Question: I have a 'ScrollView' which contains numerous views on 'LinearLayout'.I have implemented 'expand' and 'collapse' layouts. 'OnClick' of view,it either expand or collapse.So when a view expands,I want to programmatically move 'ScrollView' such that the view comes on top of the screen.See image below

I want to move the 'ScrollView' to the length shown on red line. The 'child' of 'ScrollView' contains a 'TextView'(4:Status bar notification) and an 'ImageView'.Further 'ScrollView' may or maynot contains views above or below the 'TextView ImageView' combination. I have used a CustomScrollView where I findout 'scroll Y' by
'''
public int newY=0;
@Override
protected void onScrollChanged(int X, int Y, int oldX, int oldY) {
super.onScrollChanged(X, Y, oldX, oldY);
this.newY=Y;
}
'''
For that I have used following logic
'''
public void translateView(View view){
int[] xy =new int[2];
//view = ImageView
view.getLocationOnScreen(xy);
int scrollY = xy[1]+view.getBottom();
//screenHeight =ScreenHeight of the phone
if(scrollY>screenHeight){
//heading textView
textView.getLocationOnScreen(xy);
int diff = screenHeight-xy[1];
diff =Math.abs(diff);
int moveHeight = (int) (scrollView.newY+diff);
scrollView.smoothScrollTo(0, moveHeight);
}
}
'''
So basically what I am trying to do is finding the difference between 'y' position of 'TextView' and subtracting it with screen height and scrolling the 'ScrollView' to those difference,so that the view is shown on top.But it is not working.Any Idea on how to achieve this.
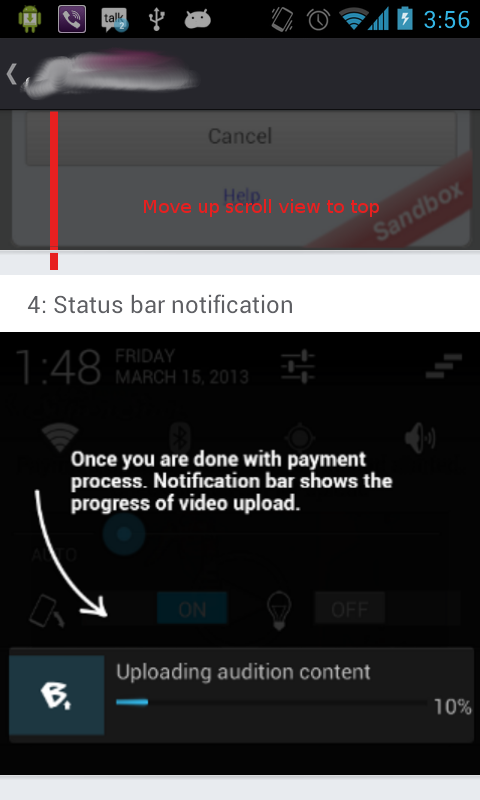
Answer: I just found what I was doing wrong. Each screen comprises of 'StatusBar' and in my case 'ActionBar'.So when I was calculating the 'View Y' position,I was calculating from top of the screen and whenever I use the increment value for 'ScrollView Scroll',I was moving my view to top of the screen.So the actual solution would be
'''
public void translateView(final View view){
int[] xy =new int[2];
view.getLocationOnScreen(xy);
int scrollY = xy[1]+view.getBottom();
if(scrollY>DataHolder.screenHeight){
handle.getLocationOnScreen(xy);
int actualY=xy[1]-DataHolder.actionbarHeight-DataHolder.statusBarHeight;
int moveHeight = (int) (scrollView.newY+actualY);
scrollView.smoothScrollTo(0, moveHeight);
}
}
'''
So by doing this my view automatically reaches the top of the screen